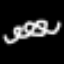
Label: squiggle